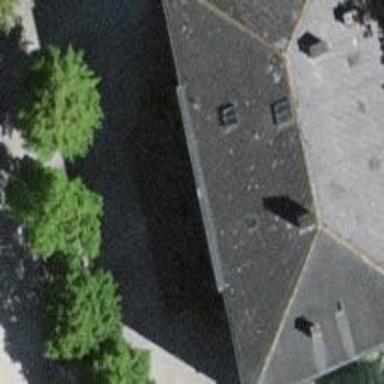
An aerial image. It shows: School building with hipped roof.